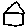
Label: house